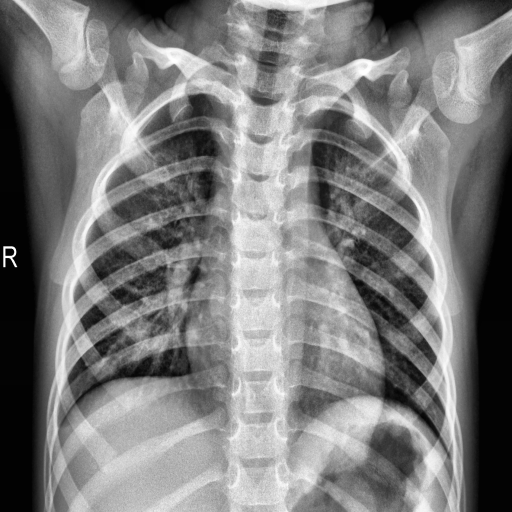
Finding: NORMAL